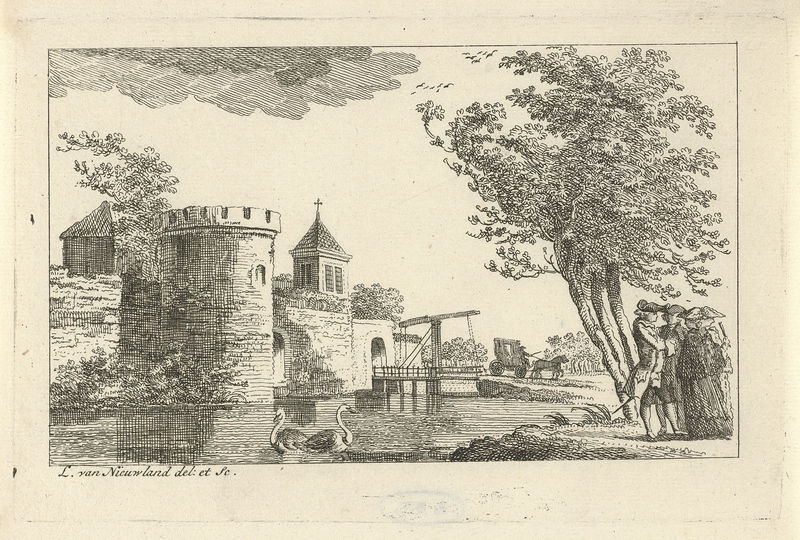
Titel: Landschap met vesting
Künstler: Isaac Lodewijk la Fargue van Nieuwland
Standort: Amsterdam
Institution: Rijksmuseum
Schlagwörter: baum, wasser, wolken, bäume, fluss, landschaft, menschen, stadt, hüte, männer, zeichnung, dach, wolke, brücke, kirche, pferd, turm, schwan, mauer, kutsche, wagen, tor, zinnen, burg, kreuz, druck, radierung, stich, kapelle, graben, stadtmauer, kupferstich, schwäne, pyramidendach, wachturm, zugbrücke, nieuwland, l. van nieuwland